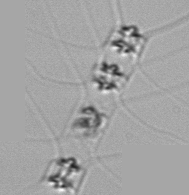
Label: Chaetoceros_didymus